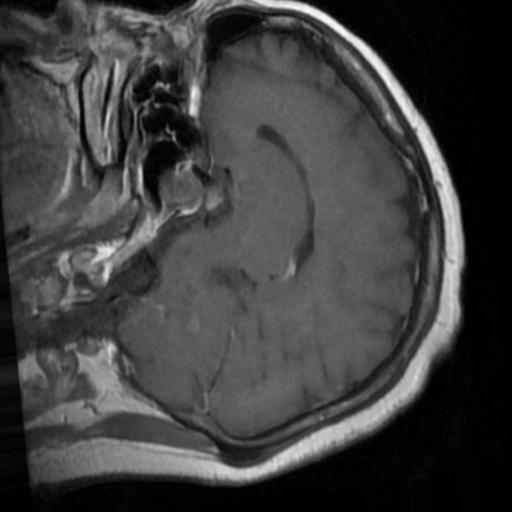
Label: brain_tumor